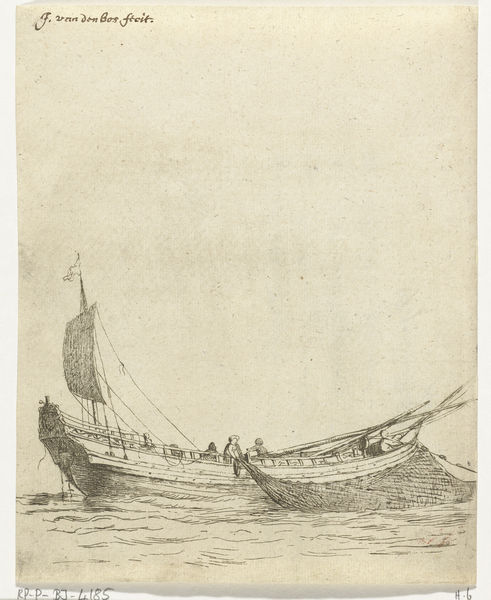
Titel: Vissersboot met hangend net
Künstler: Caspar van den Bos
Standort: Amsterdam
Institution: Rijksmuseum
Schlagwörter: himmel, meer, wasser, weiß, wolken, landschaft, menschen, see, zeichnung, leinen, signatur, personen, boot, schiff, schrift, segel, wellen, papier, fahne, fischer, mast, netze, segelschiff, grafik, bug, seile, radierung, wimpel, fischerei, netz, nummer, ficher, zwei schiffe